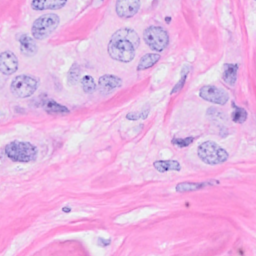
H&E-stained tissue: Breast